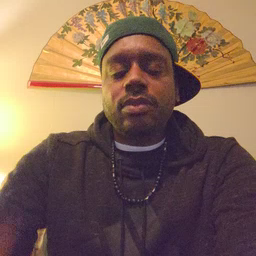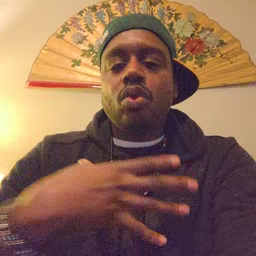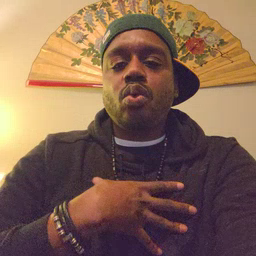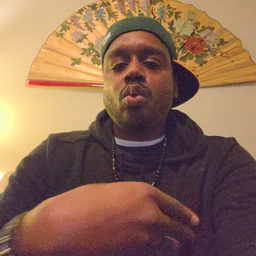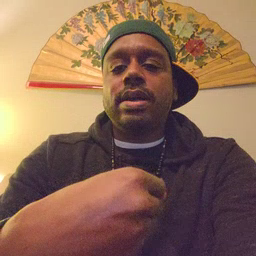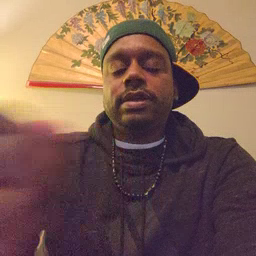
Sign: white